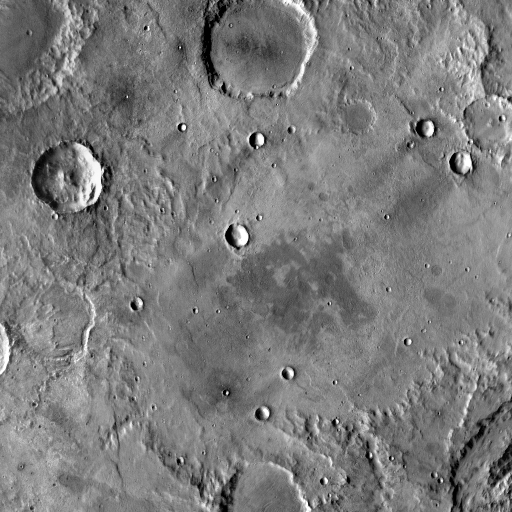
Crater classes present: Background, Other, Layered, Buried